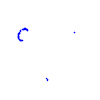
Particle: proton